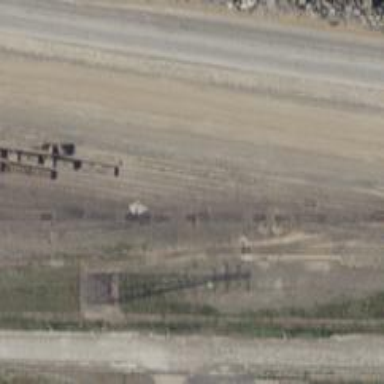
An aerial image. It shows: Railway spur service.